Field crop: tomato
Growth stage: 1
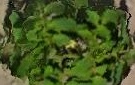
Species: tomato